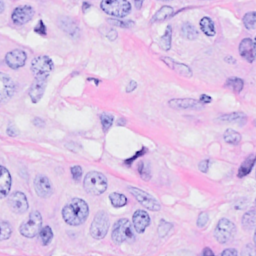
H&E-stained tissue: Breast